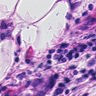
Metastatic tissue present: yes